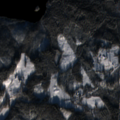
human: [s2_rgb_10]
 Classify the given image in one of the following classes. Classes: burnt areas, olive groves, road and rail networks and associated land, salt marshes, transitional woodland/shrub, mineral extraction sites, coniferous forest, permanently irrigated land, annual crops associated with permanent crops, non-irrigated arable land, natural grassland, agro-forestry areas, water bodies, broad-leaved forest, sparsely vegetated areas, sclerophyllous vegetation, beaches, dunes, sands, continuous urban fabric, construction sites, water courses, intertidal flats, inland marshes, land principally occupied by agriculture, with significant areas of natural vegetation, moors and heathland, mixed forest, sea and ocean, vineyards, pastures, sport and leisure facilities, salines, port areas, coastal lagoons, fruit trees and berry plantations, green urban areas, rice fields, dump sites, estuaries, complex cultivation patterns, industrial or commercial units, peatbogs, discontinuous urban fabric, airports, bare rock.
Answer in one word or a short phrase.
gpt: coniferous forest, mixed forest, transitional woodland/shrub, water bodies